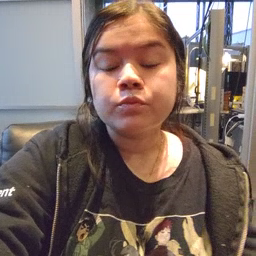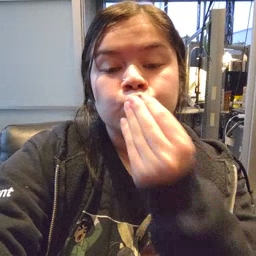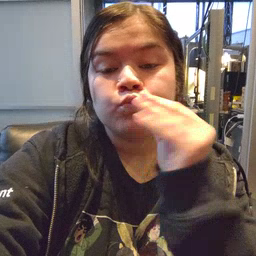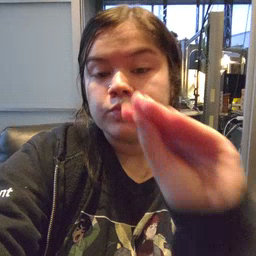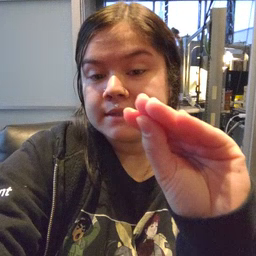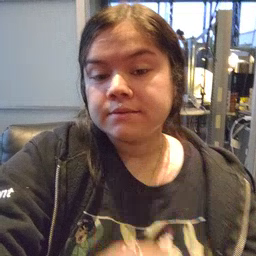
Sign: kiss